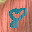
Label: 8